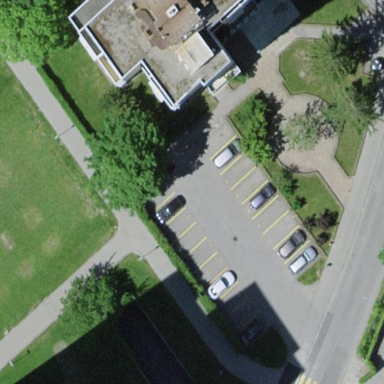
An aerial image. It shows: Parking area.